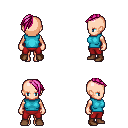
a pixel art fantasy rpg character, female body template, human, light skin, teal sleeveless shirt, red pants, pink long mohawk hairstyle, brown shoes, four views (front, back, left, right), 2x2 character sprite sheet, small pixel art, hard edges, no anti-aliasing